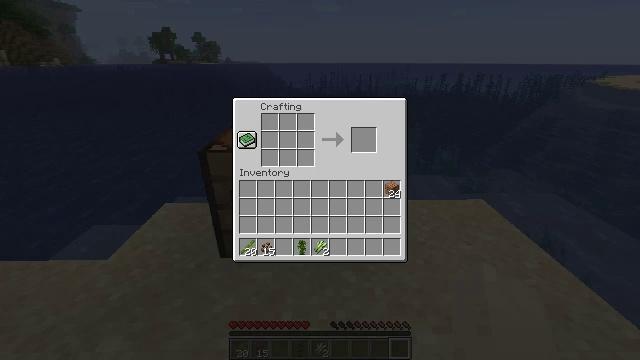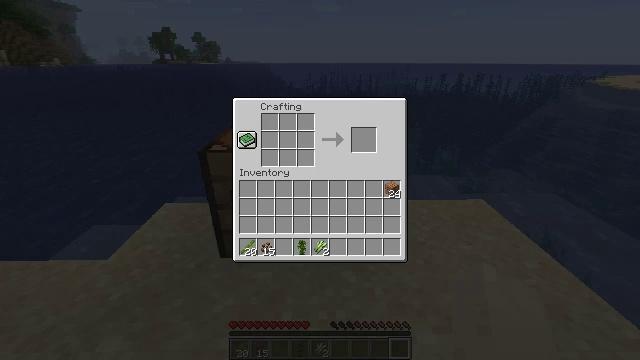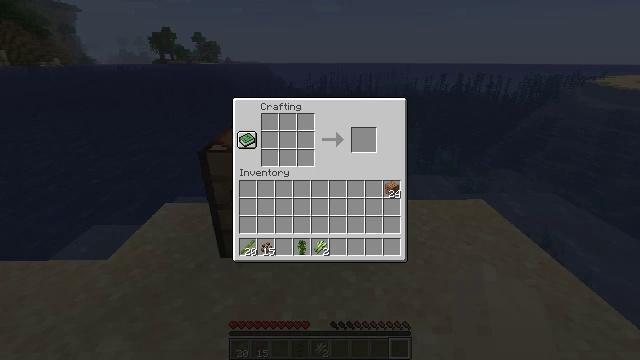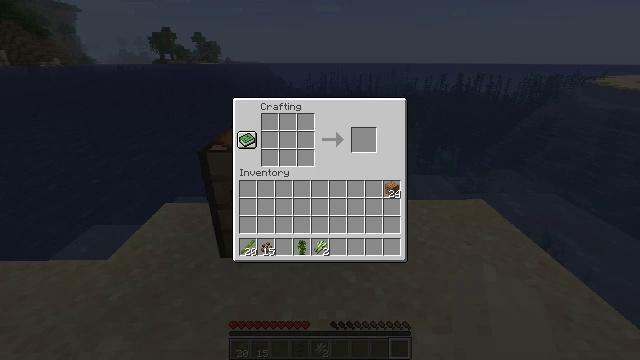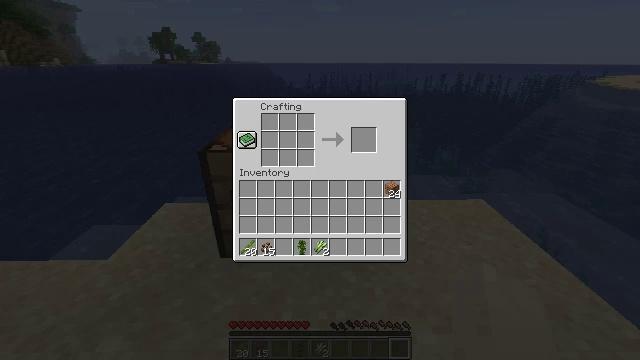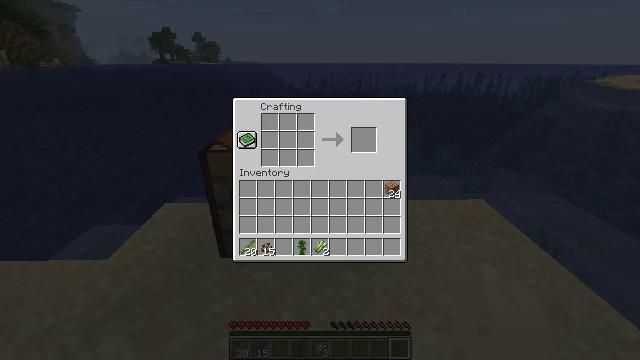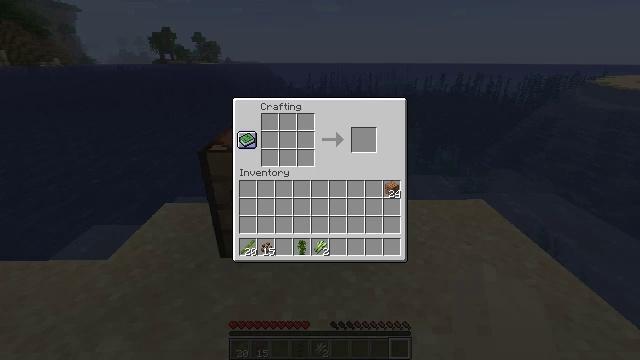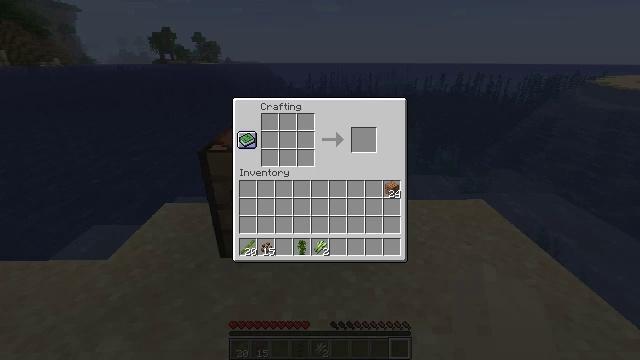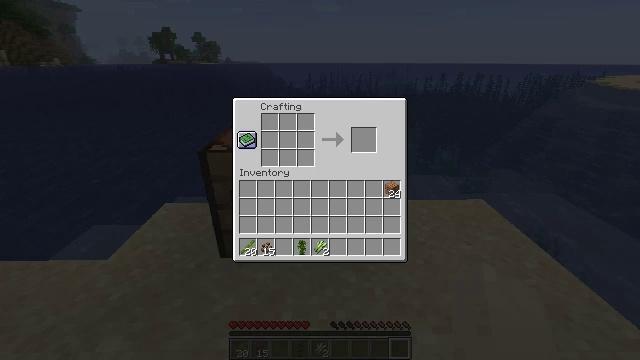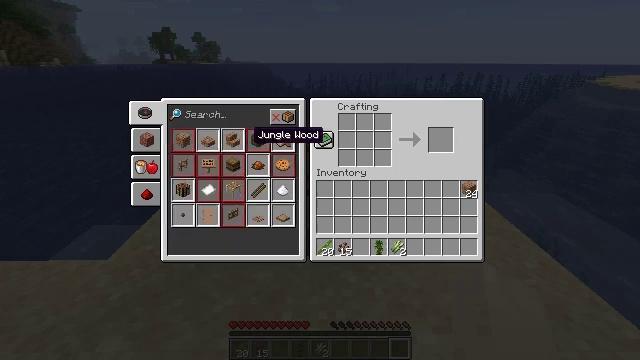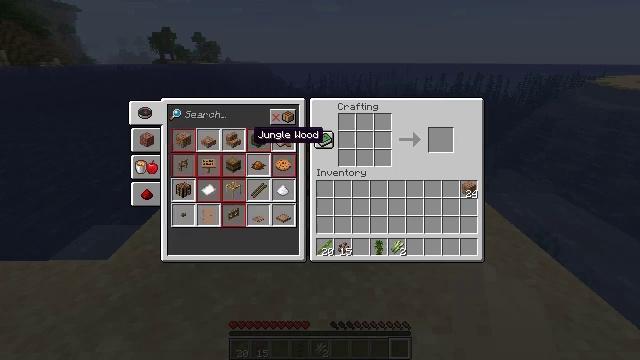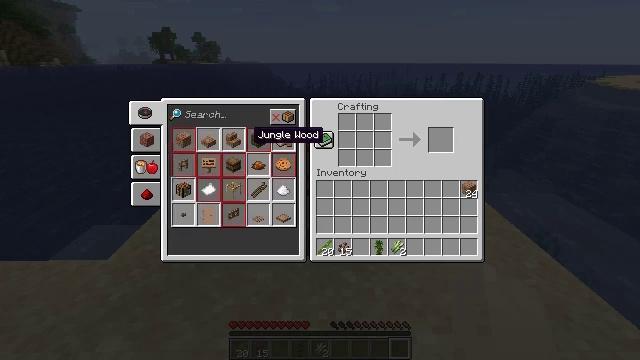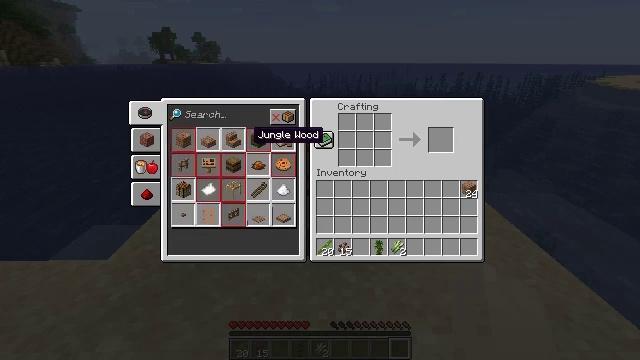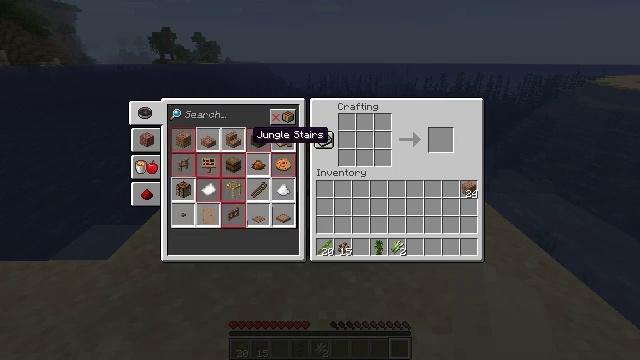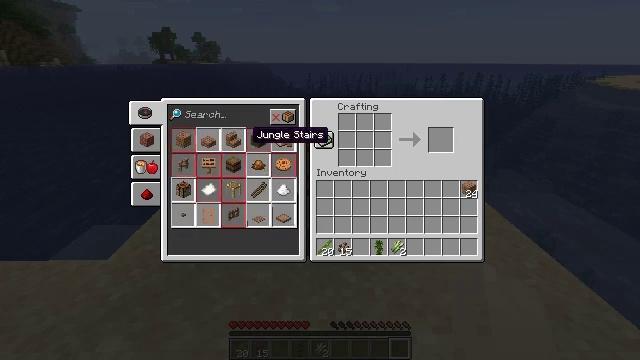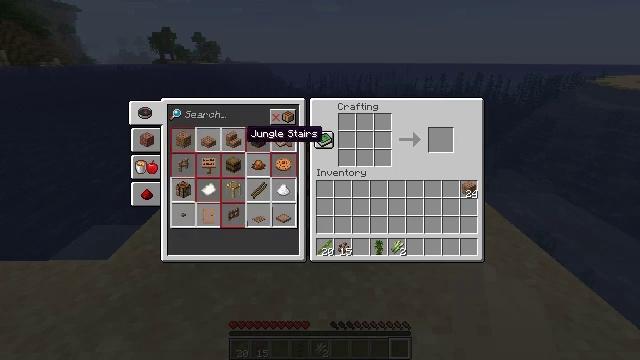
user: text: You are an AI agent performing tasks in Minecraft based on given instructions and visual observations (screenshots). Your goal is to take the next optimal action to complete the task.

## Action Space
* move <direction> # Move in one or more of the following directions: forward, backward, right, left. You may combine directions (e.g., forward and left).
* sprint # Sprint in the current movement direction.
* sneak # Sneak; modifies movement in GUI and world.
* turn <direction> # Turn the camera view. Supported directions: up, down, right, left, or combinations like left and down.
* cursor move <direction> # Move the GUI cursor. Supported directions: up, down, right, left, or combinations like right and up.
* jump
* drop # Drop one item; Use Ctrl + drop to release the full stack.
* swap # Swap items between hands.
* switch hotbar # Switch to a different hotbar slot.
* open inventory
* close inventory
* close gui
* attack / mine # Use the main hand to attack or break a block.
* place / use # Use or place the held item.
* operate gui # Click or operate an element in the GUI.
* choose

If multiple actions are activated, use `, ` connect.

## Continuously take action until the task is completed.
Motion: motion action
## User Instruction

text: Use the crafting table to make a jungle boat.
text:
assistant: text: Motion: no_op
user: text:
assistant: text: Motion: no_op
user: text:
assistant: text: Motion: turn right
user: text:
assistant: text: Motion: no_op
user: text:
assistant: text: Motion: no_op
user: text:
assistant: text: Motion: no_op
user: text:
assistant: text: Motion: no_op
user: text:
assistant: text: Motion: no_op
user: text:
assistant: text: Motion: attack / mine
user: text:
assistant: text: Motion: attack / mine
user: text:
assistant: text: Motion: no_op
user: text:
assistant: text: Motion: no_op
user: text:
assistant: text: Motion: no_op
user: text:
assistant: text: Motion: no_op
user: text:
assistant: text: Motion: no_op
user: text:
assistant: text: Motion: turn left and up
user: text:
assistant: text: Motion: turn left and up
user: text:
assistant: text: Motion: no_op
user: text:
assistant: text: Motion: no_op
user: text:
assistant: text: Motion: no_op
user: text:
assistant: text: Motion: no_op
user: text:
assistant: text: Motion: turn right
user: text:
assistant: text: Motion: turn right
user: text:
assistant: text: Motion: no_op
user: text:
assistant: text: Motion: attack / mine
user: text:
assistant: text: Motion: attack / mine
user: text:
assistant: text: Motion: attack / mine
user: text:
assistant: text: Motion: no_op
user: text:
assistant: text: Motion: no_op
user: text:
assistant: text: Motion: no_op